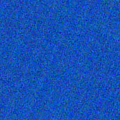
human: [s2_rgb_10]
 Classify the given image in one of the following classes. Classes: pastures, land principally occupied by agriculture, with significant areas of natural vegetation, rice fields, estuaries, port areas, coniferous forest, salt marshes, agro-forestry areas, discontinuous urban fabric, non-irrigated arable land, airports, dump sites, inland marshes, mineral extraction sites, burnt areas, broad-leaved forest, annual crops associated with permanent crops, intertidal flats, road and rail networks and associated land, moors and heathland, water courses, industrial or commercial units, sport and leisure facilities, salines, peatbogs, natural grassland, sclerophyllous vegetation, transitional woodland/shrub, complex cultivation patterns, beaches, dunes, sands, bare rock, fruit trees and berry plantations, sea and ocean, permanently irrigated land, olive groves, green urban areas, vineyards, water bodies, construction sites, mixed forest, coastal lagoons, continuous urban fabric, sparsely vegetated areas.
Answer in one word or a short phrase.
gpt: sea and ocean